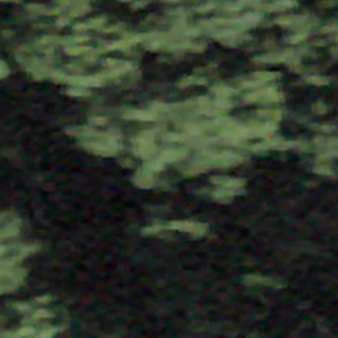
Label: other